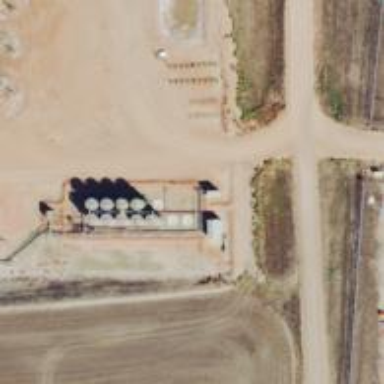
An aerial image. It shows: Storage tank that is man-made.